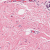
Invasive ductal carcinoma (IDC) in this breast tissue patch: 0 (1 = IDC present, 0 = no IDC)